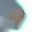
Label: 9